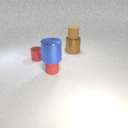
large blue metal cylinder above small red rubber cylinder